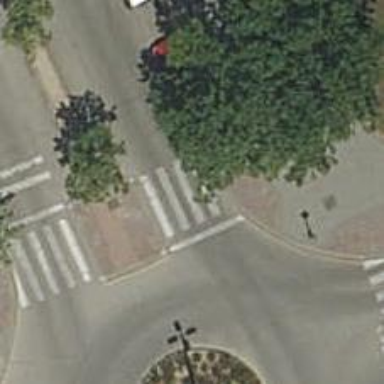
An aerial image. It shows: Uncontrolled zebra crossing on the road.